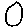
Label: circle